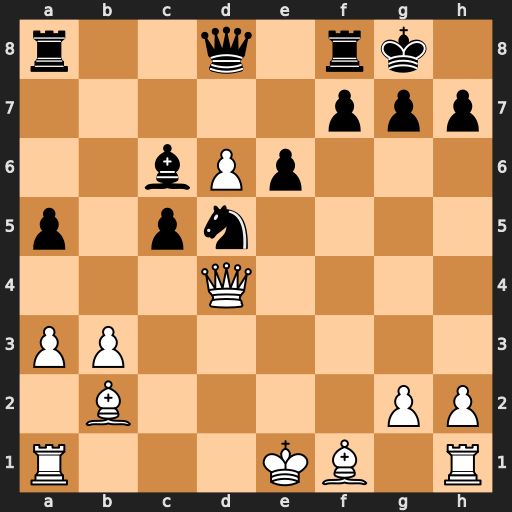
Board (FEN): r2q1rk1/5ppp/2bPp3/p1pn4/3Q4/PP6/1B4PP/R3KB1R
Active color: w
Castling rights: KQ
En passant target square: -
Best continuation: Qxg7#